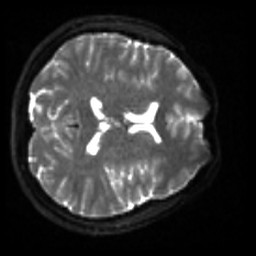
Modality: sbref
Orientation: axial
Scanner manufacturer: siemens
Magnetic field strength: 3 T
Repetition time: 4 s
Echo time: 0.0594 s